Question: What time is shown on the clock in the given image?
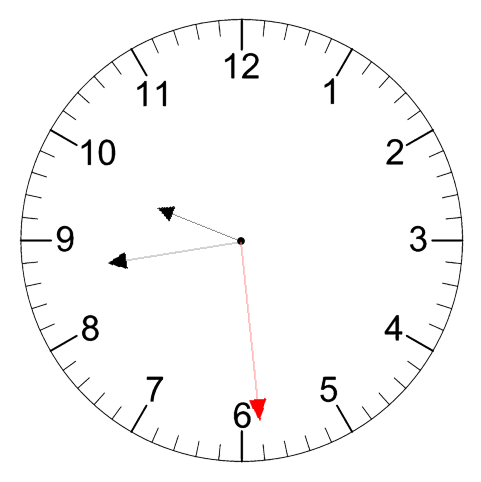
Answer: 09:43:29